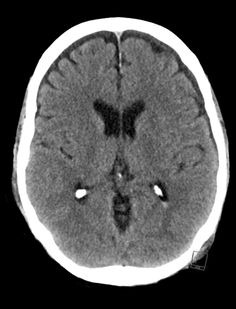
Label: notumor